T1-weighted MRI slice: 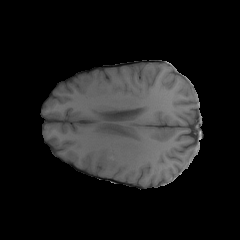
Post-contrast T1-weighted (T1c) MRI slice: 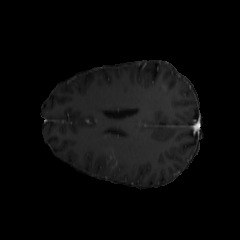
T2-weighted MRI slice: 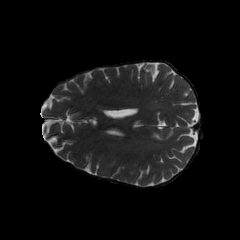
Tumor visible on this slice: yes